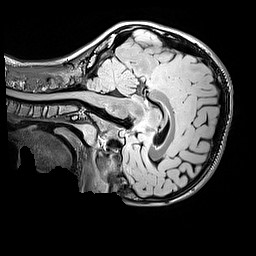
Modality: FLAIR
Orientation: sagittal
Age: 10
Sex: female
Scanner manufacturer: siemens
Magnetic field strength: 3 T
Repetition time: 5 s
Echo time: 0.388 s